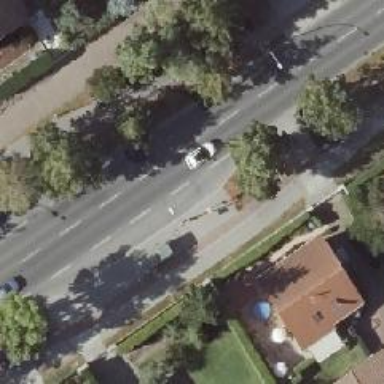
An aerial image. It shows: Footway along the road.